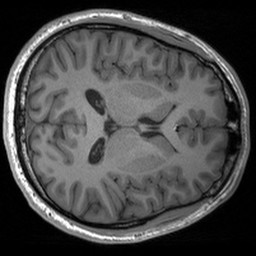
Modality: T1w
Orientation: axial
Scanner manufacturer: siemens
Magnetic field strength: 3 T
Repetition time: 1.54 s
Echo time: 0.00234 s